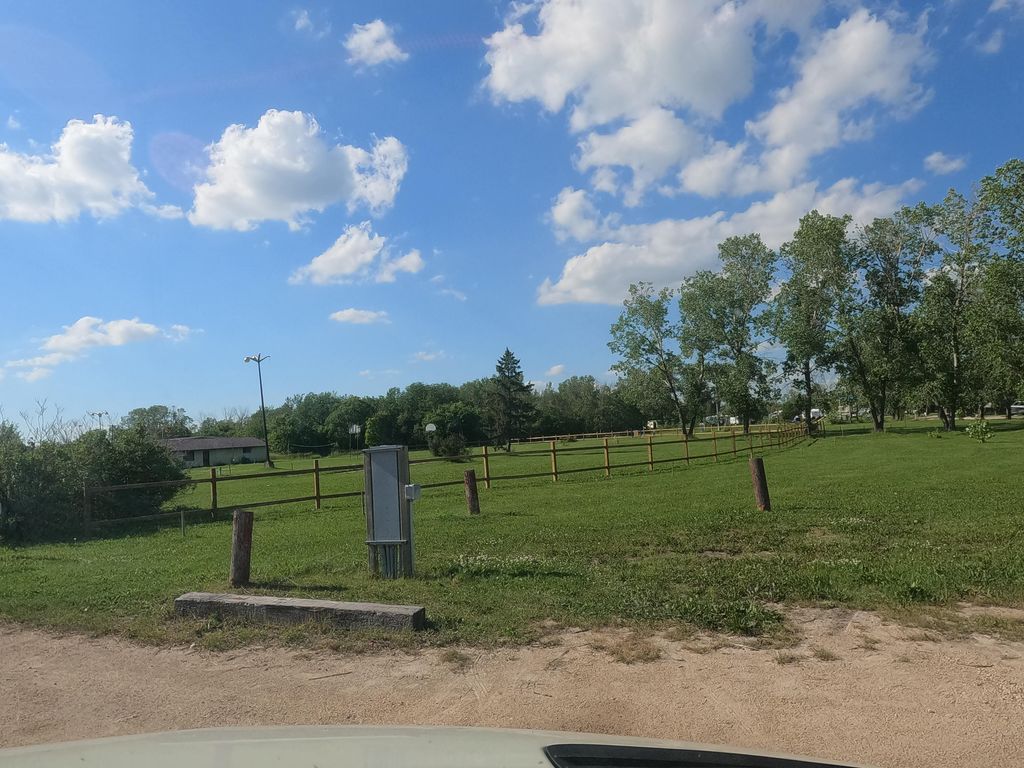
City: winnipeg